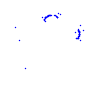
Particle: kaon